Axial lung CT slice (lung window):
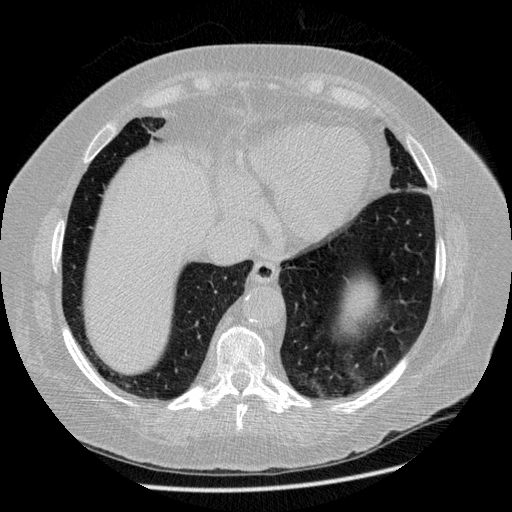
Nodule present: no